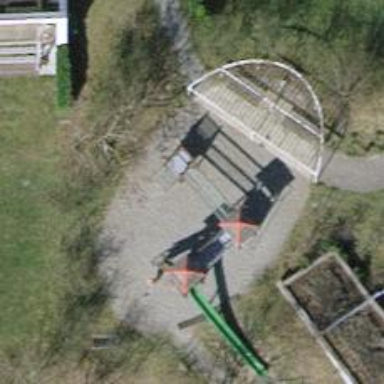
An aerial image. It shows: Playground area for leisure activities on the land.